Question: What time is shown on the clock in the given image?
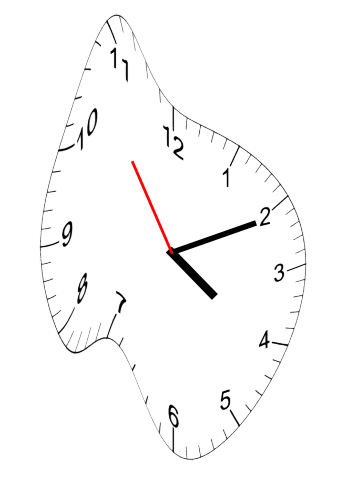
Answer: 04:10:54